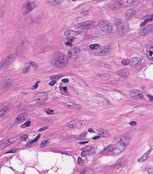
Tumor epithelial tissue: no
Tumor-associated stroma tissue: yes
Normal tissue: no